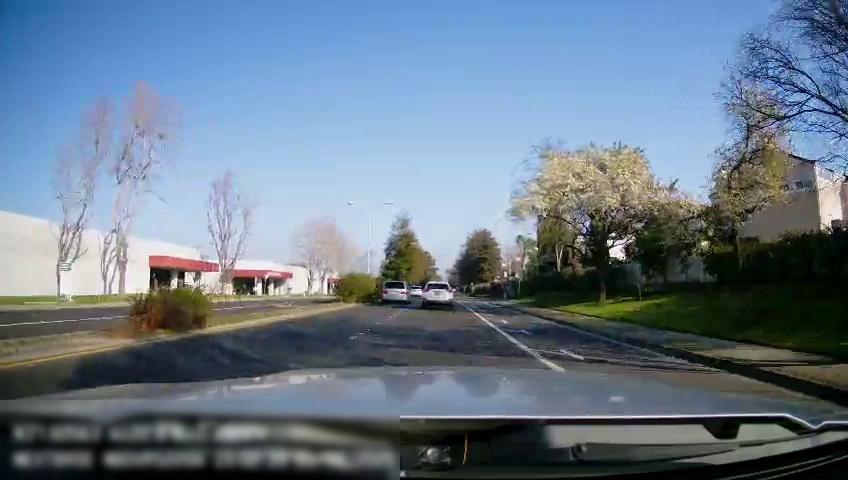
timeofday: Day
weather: Sunny
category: Drivable Space
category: Drivable Space
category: Vehicles | SUV
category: Vehicles | Van
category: Vehicles | SUV
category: Lanes | Alternate Lane
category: Lanes | Opposite Lane
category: Lanes | Current Lane
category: Lanes | Current Lane